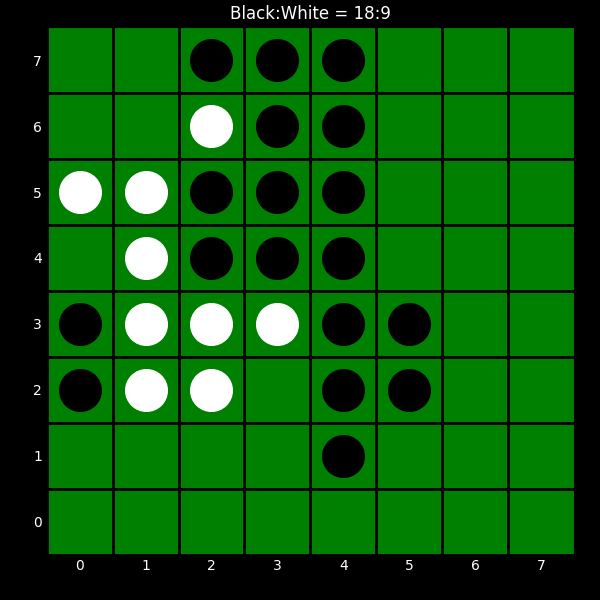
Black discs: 18
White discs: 9